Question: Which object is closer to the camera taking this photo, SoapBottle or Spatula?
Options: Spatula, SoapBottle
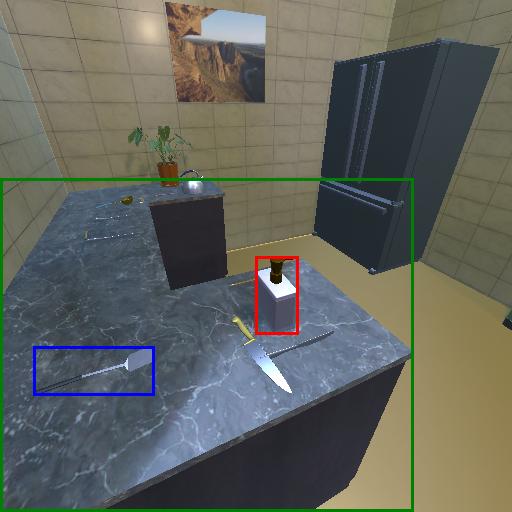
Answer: Spatula